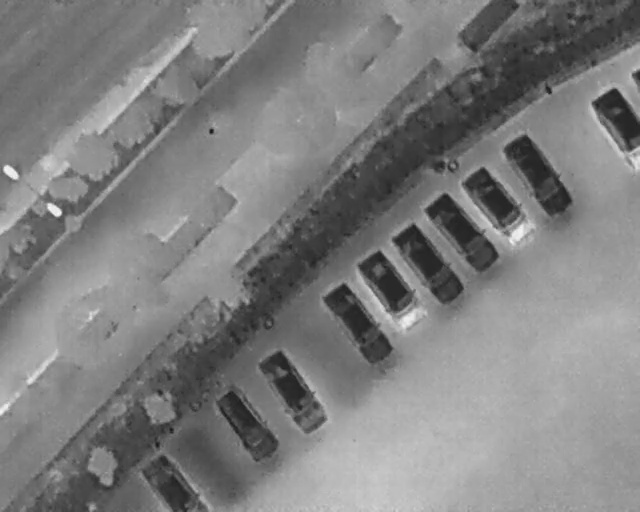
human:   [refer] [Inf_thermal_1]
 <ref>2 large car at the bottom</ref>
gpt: <box>[[32, 79, 45, 86, 145], [38, 72, 53, 80, 145]]</box>

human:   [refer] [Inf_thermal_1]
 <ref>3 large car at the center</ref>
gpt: <box>[[48, 59, 63, 66, 142], [54, 53, 68, 60, 144], [59, 48, 74, 55, 141]]</box>

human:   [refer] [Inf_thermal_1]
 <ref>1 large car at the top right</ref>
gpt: <box>[[88, 20, 102, 29, 2]]</box>

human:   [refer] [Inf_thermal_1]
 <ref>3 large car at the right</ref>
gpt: <box>[[64, 41, 79, 49, 140], [70, 36, 85, 44, 140], [76, 30, 90, 38, 144]]</box>